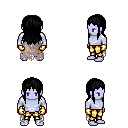
a pixel art fantasy rpg character, male body template, dark elf, purple skin, gray tattered cape, gold greaves, black unkempt hairstyle, gold gloves, four views (front, back, left, right), 2x2 character sprite sheet, small pixel art, hard edges, no anti-aliasing